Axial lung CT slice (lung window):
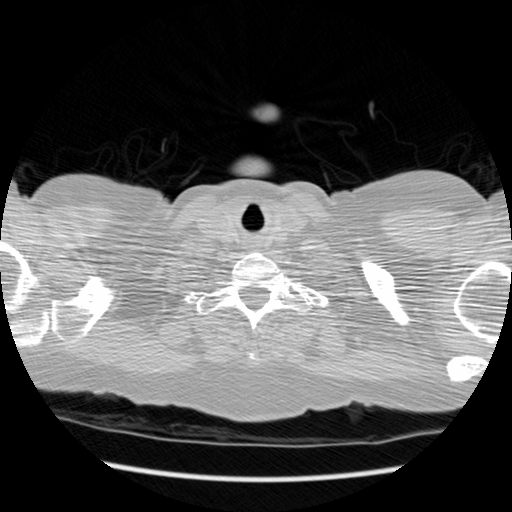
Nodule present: no